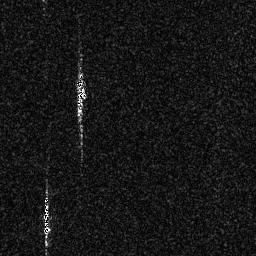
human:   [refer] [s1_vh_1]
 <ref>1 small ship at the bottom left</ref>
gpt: <box>[[16, 75, 19, 93, 0]]</box>